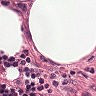
Metastatic tissue present: no